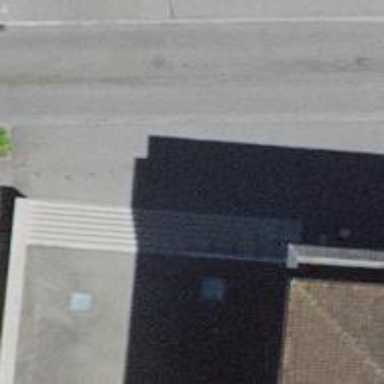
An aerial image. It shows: Set of steps on the road.